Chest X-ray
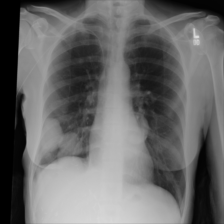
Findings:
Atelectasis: negative
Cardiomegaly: negative
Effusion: negative
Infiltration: negative
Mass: positive
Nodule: negative
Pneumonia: negative
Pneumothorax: negative
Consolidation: negative
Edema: negative
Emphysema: negative
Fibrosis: negative
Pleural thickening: negative
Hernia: negative